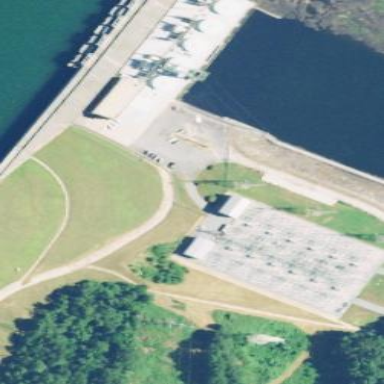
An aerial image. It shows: Distribution level power substation enclosed by fence.